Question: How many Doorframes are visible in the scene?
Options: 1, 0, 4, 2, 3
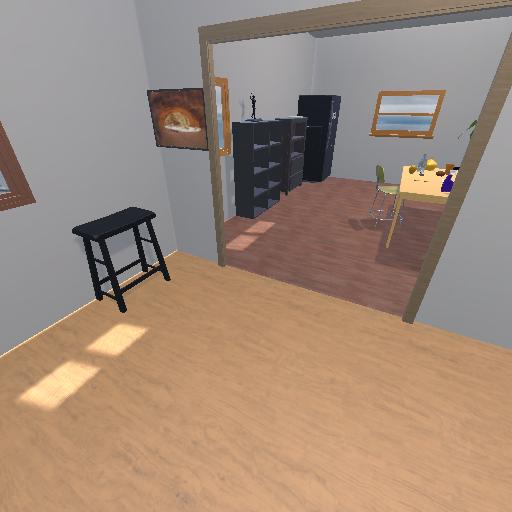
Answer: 1